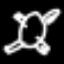
Label: frog